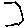
Label: hexagon